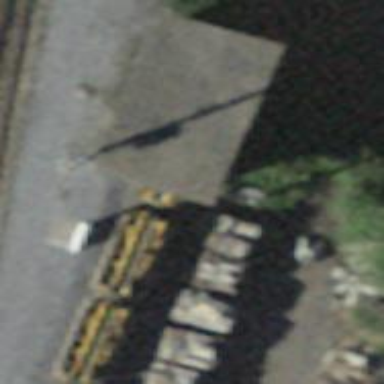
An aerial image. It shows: Railway buffer stop.